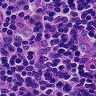
Metastatic tissue present: yes